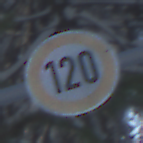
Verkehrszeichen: Geschwindigkeit120
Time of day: MorningAfternoon
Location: Outdoor (Nature)
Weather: Clear
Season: Winter
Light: Natural